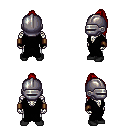
a pixel art fantasy rpg character, male body template, skeleton, black robe, white pants, red long topknot hairstyle, metal helm, leather bracers, black shoes, four views (front, back, left, right), 2x2 character sprite sheet, small pixel art, hard edges, no anti-aliasing